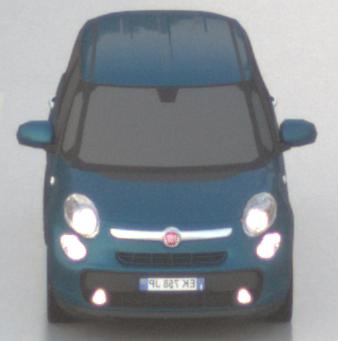
Make: Fiat
Model: 500L 1.4 16V
Detailed model: 500L (199)
Model produced from: 2012/10
Model produced until: 2017/05
Doors: 5
Color: blue
Road condition: wet road
Daytime: dawn
Contrast: low contrast